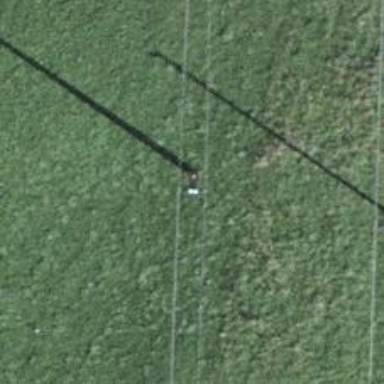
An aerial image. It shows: Utility pole as the man-made structure.